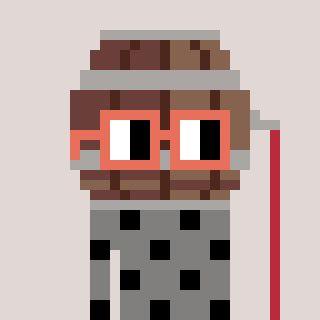
a pixel art character with square orange glasses, a wine barrel-shaped head and a bluegrey-colored body on a warm background